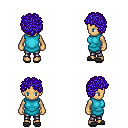
a pixel art fantasy rpg character, female body template, human, tanned skin, teal tunic, metal pants, blue curly afro hairstyle, gray slippers, four views (front, back, left, right), 2x2 character sprite sheet, small pixel art, hard edges, no anti-aliasing